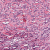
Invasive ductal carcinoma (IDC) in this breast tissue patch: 1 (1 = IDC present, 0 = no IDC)